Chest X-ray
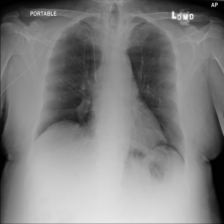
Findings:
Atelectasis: negative
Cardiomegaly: negative
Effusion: negative
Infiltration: negative
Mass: negative
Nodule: negative
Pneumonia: negative
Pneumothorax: negative
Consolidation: negative
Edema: negative
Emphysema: negative
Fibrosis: negative
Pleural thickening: negative
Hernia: negative